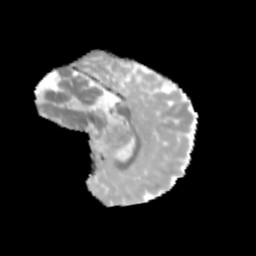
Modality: MD
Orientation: sagittal
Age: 11
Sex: male
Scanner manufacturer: siemens
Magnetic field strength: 3 T
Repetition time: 3.8 s
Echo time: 0.07 s